Aerial crown-view tile of a tropical tree (Barro Colorado Island, Panama), acquired 20250414:
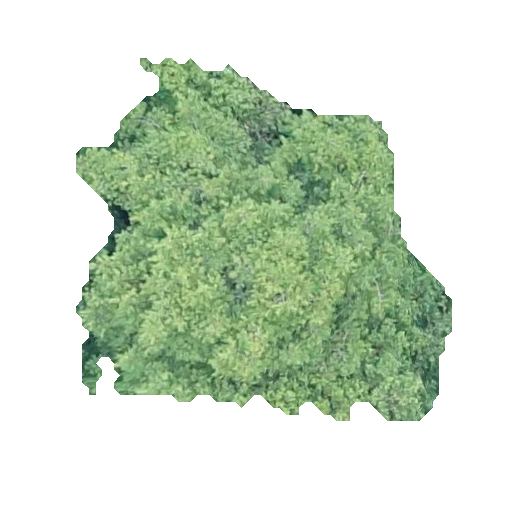
Species: Virola surinamensis
GBIF accepted scientific name: Virola surinamensis
Crown area: 145.318 m²